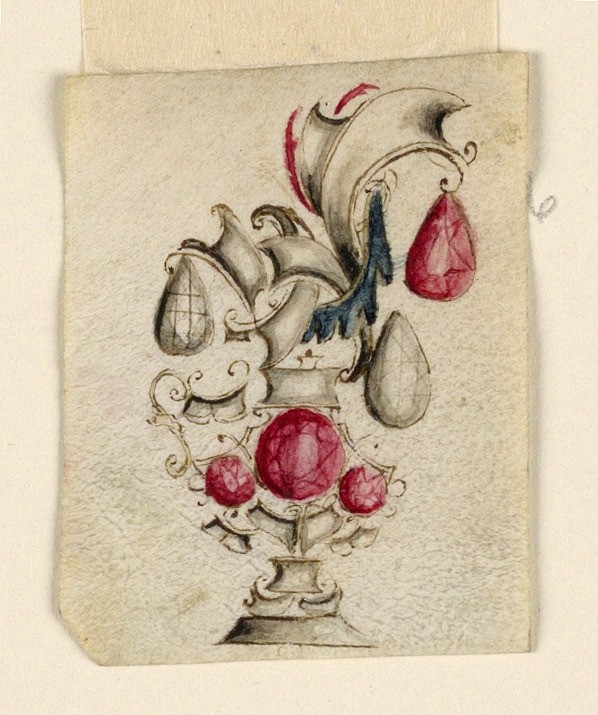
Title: Design for a brooch
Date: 1650–75
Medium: Pen and brush and sepia wash, brush and blue, red, and gray wash on parchment
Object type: Drawing
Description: Outlines of a vase below, and a bunch of leaf volutes above, with a red and two white drop-like diamonds, hanging. The vase has a handle and three red diamonds in its body. A drapery festoon and two red stems are interlaced.